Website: home-depot
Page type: customer-info-address
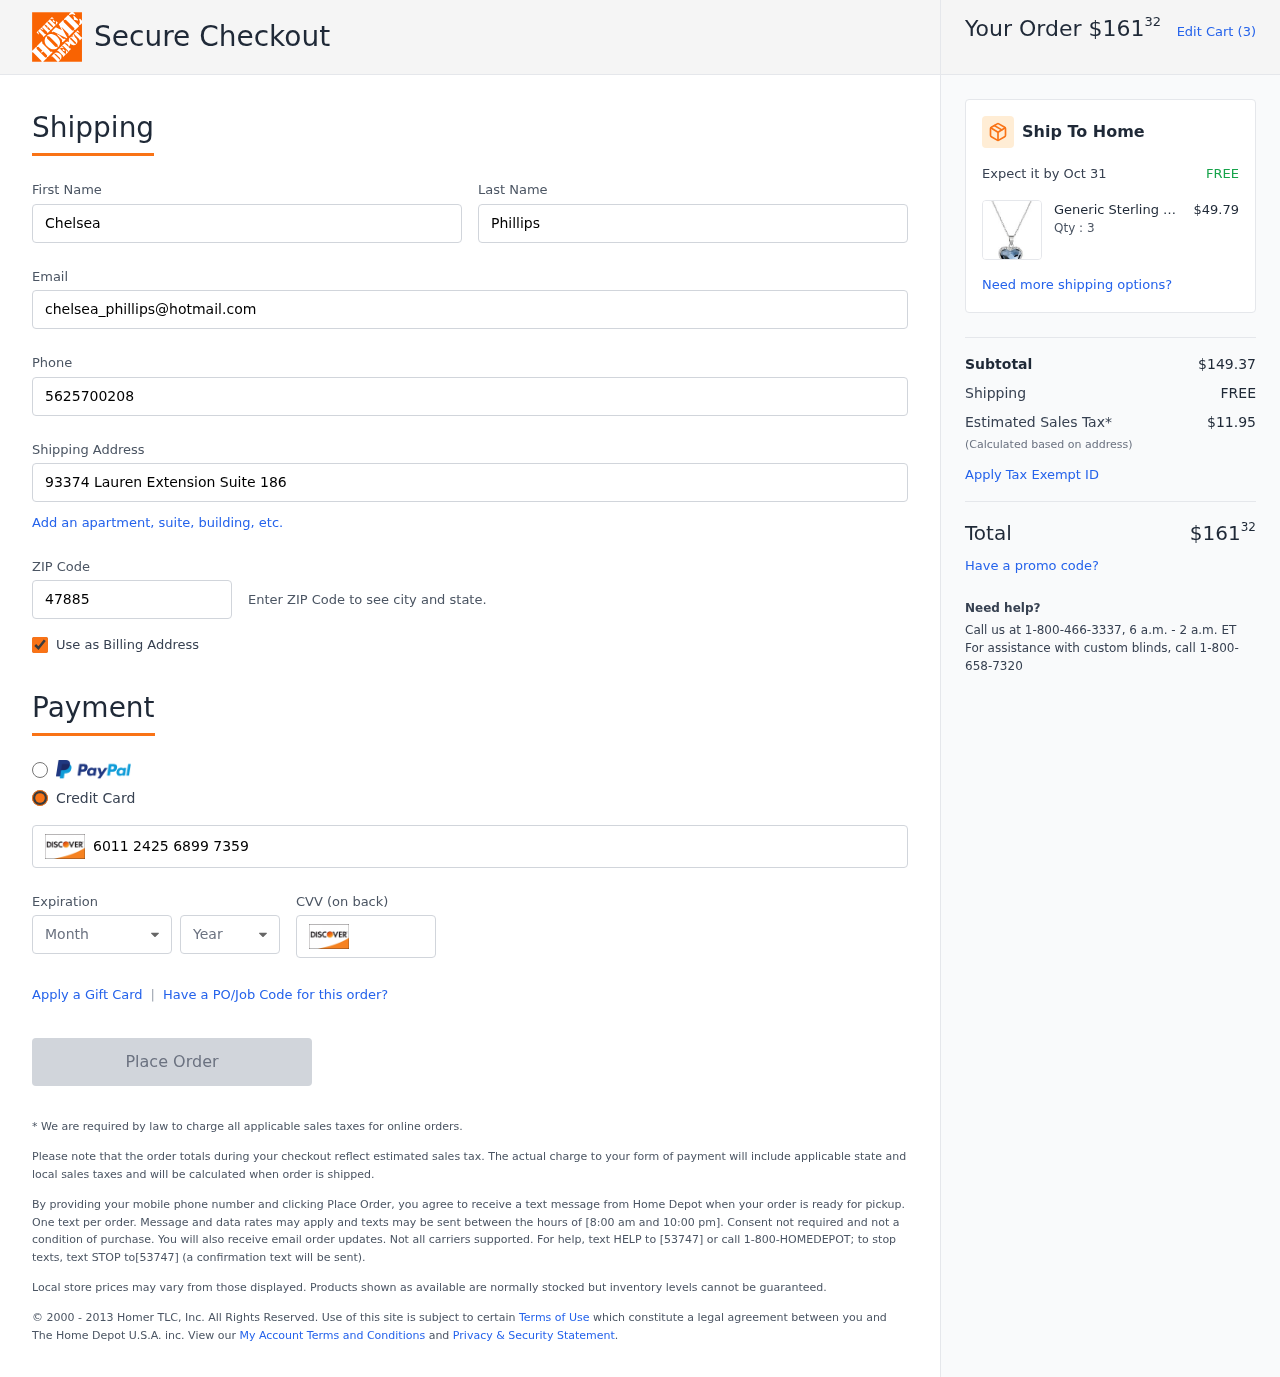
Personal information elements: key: PII_CARD_CVV
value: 754
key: PII_CARD_EXPIRY_MONTH
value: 08
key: PII_CARD_EXPIRY_YEAR
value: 26
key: PII_CARD_NUMBER
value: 6011 2425 6899 7359
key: PII_EMAIL
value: chelsea_phillips@hotmail.com
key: PII_FIRSTNAME
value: Chelsea
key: PII_LASTNAME
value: Phillips
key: PII_PHONE
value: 5625700208
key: PII_POSTCODE
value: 47885
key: PII_STREET
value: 93374 Lauren Extension Suite 186
Product elements: key: PRODUCT1_BRAND
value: Generic
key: PRODUCT1_NAME
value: Sterling Silver Two Tone Heart Pendant Necklace 18 inch Made with Swarovski Elements, Sterling Silve
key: PRODUCT1_PRICE
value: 49.79
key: PRODUCT1_QUANTITY
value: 3
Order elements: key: ORDER_TOTAL
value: $16132
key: ORDER_NUM_ITEMS
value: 3
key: ORDER_DELIVERY_DATE
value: Oct 31
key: ORDER_SUBTOTAL
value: $149.37
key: ORDER_SHIPPING_COST
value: FREE
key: ORDER_TAX
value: $11.95